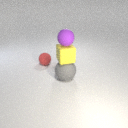
large gray rubber sphere to the right of small red rubber sphere